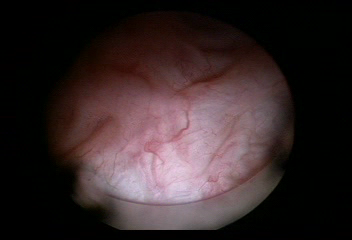
Modality: WLC
Class: Normal mucosa
Bladder cancer association: No